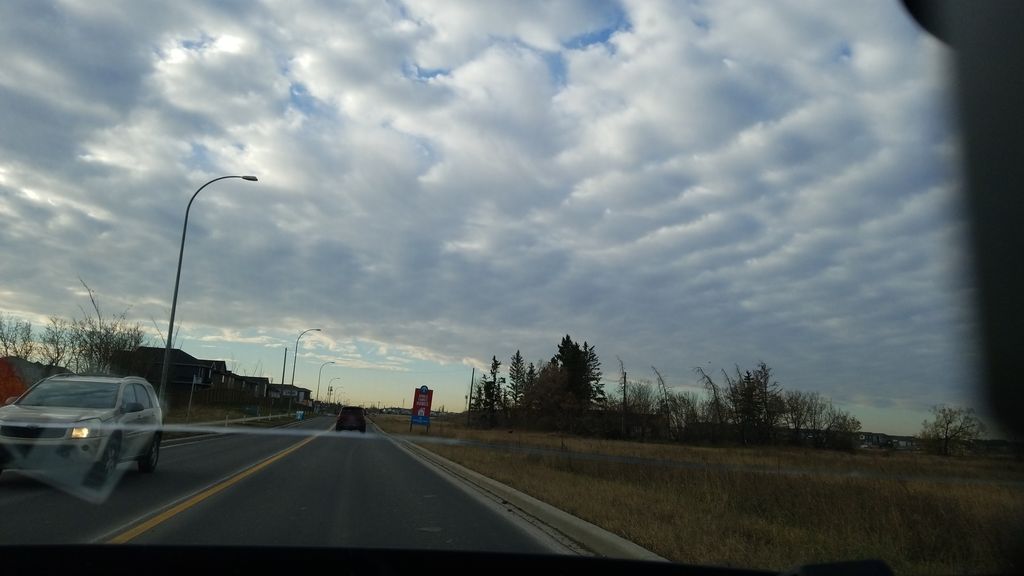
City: edmonton